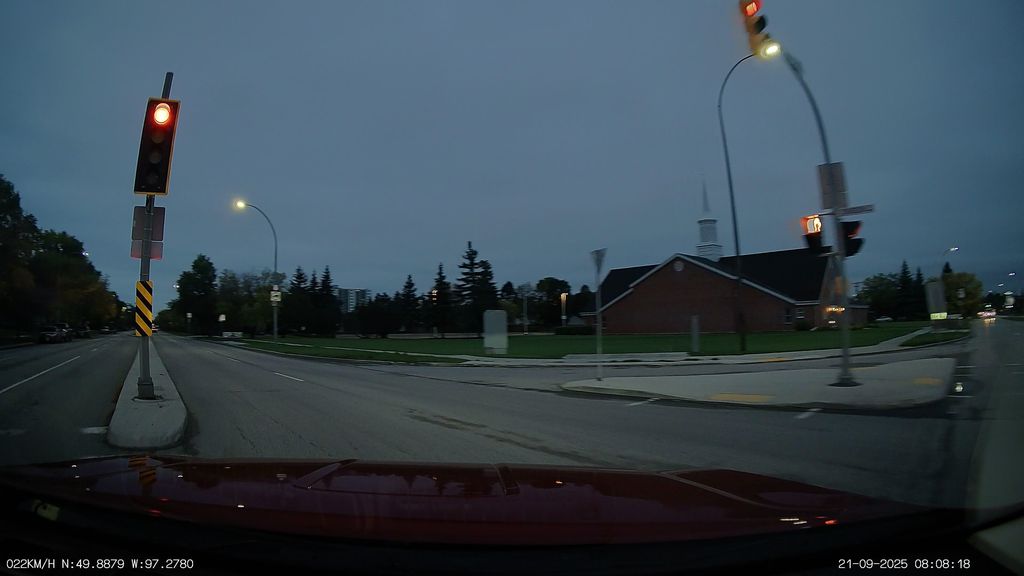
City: winnipeg